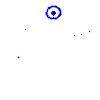
Particle: electron